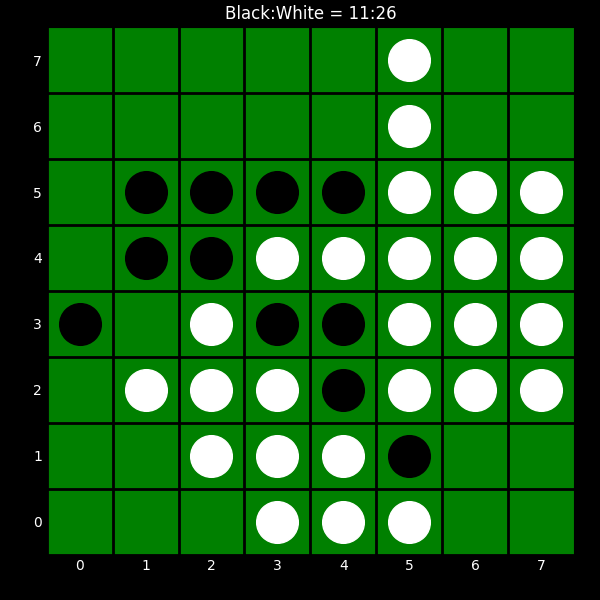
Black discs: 11
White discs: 26